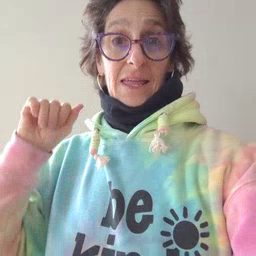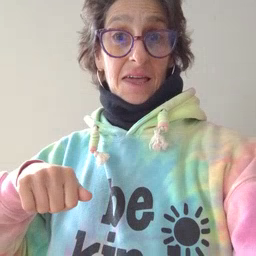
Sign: can